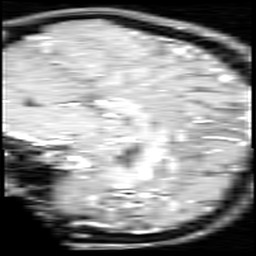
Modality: inplaneT1
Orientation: sagittal
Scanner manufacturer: ge
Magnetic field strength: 3 T
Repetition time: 0.2 s
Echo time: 0.0036 s